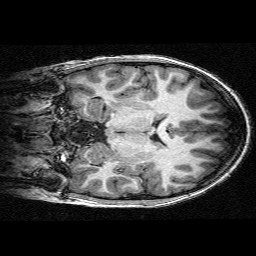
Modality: T1w
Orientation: coronal
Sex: female